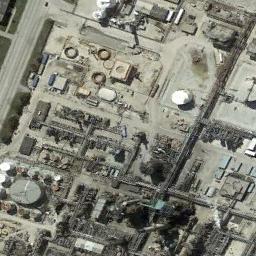
Label: storage tanks